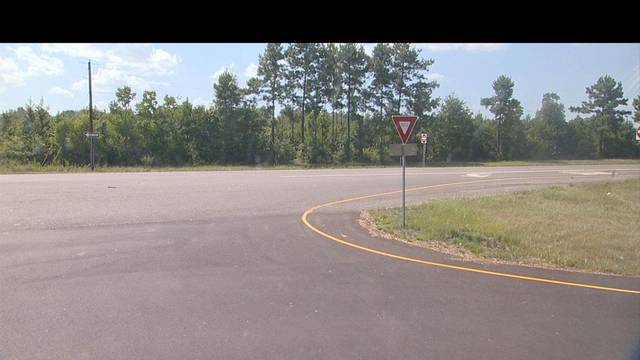
Region: United States
Coordinates: 30.921, -92.612